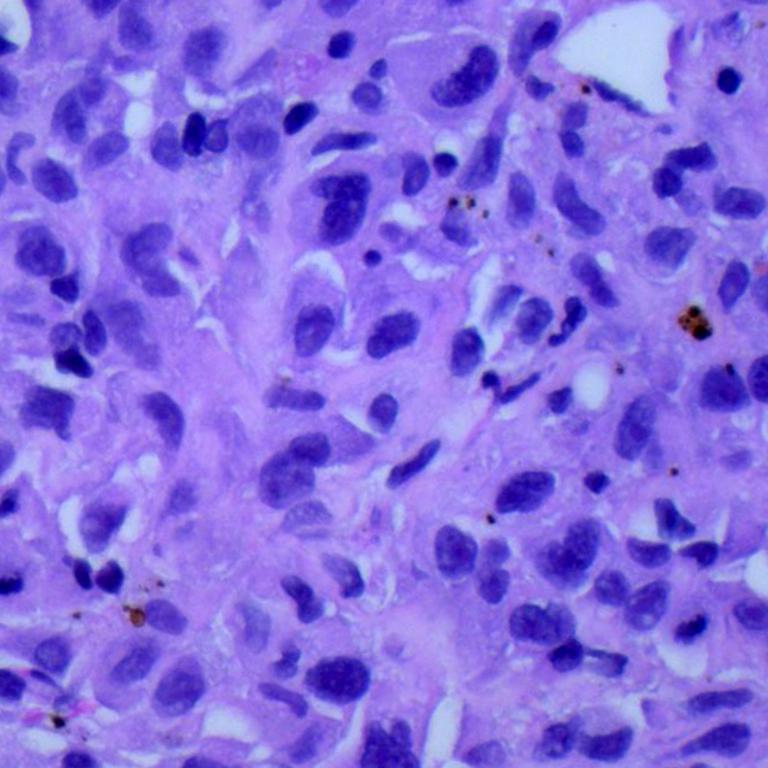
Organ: lung
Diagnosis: adenocarcinomas